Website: macys
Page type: customer-info-address
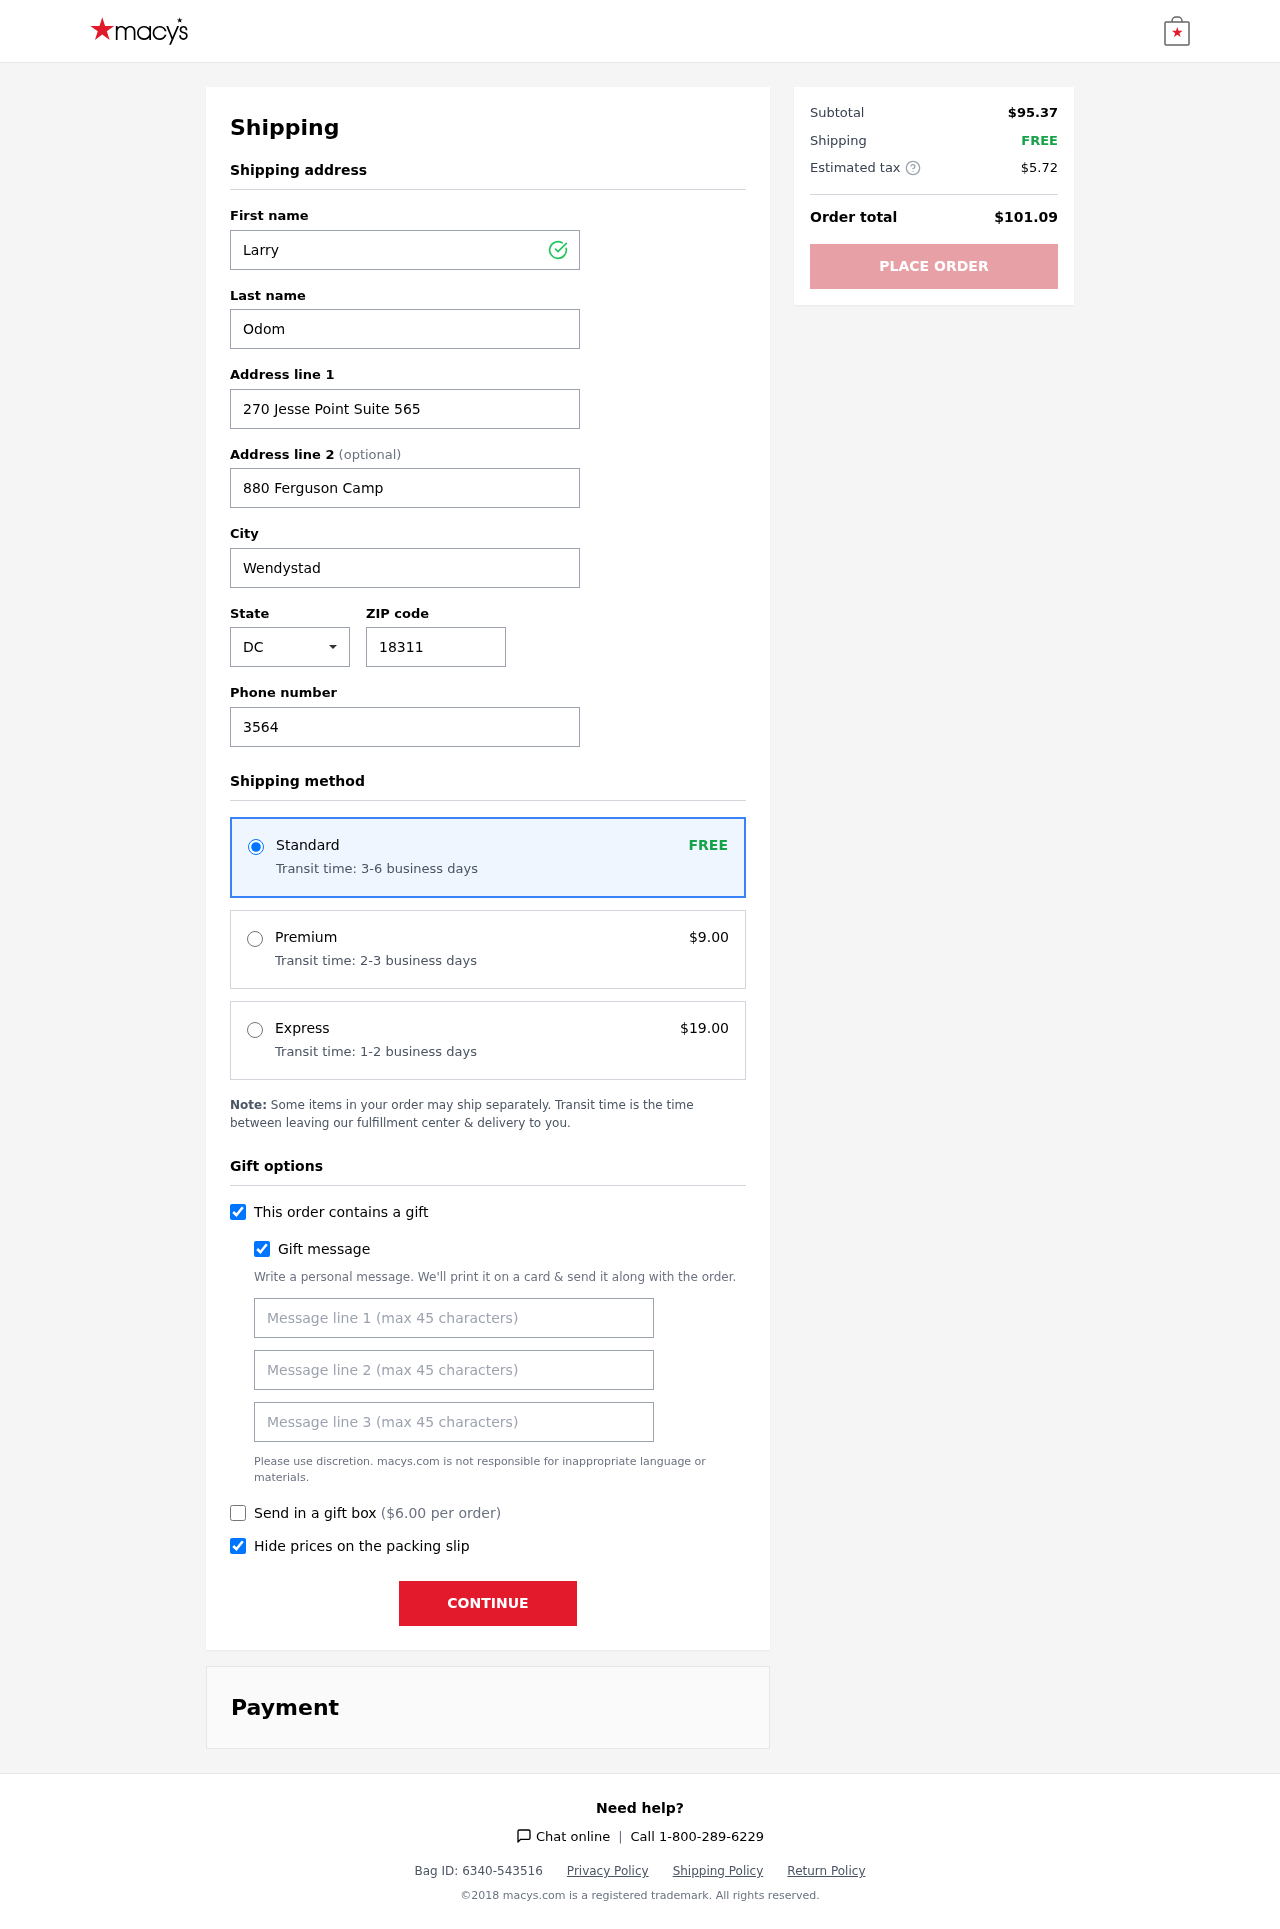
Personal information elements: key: PII_CITY
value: Wendystad
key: PII_FIRSTNAME
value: Larry
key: PII_GIFT_MESSAGE
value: Hey Daniel, I remember you mentioning your love for tacos, so I thought these would be perfect for your next cook-up! Can’t wait to see what delicious creations you whip up. Enjoy!  Larry
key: PII_LASTNAME
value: Odom
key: PII_PHONE
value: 3564459119
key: PII_POSTCODE
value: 18311
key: PII_STATE_ABBR
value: DC
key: PII_STREET
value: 270 Jesse Point Suite 565
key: PII_STREET2
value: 880 Ferguson Camp
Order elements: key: ORDER_SHIPPING_STANDARD
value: FREE
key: ORDER_SHIPPING_STANDARD_TIME
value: Transit time: 3-6 business days
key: ORDER_SHIPPING_PREMIUM
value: $9.00
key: ORDER_SHIPPING_PREMIUM_TIME
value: Transit time: 2-3 business days
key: ORDER_SHIPPING_EXPRESS
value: $19.00
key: ORDER_SHIPPING_EXPRESS_TIME
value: Transit time: 1-2 business days
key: ORDER_GIFT_BOX_FEE
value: $6.00
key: ORDER_SUBTOTAL
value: $95.37
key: ORDER_SHIPPING_COST
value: FREE
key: ORDER_TAX
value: $5.72
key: ORDER_TOTAL
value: $101.09